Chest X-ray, PA view. Patient: 69 years old, sex F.
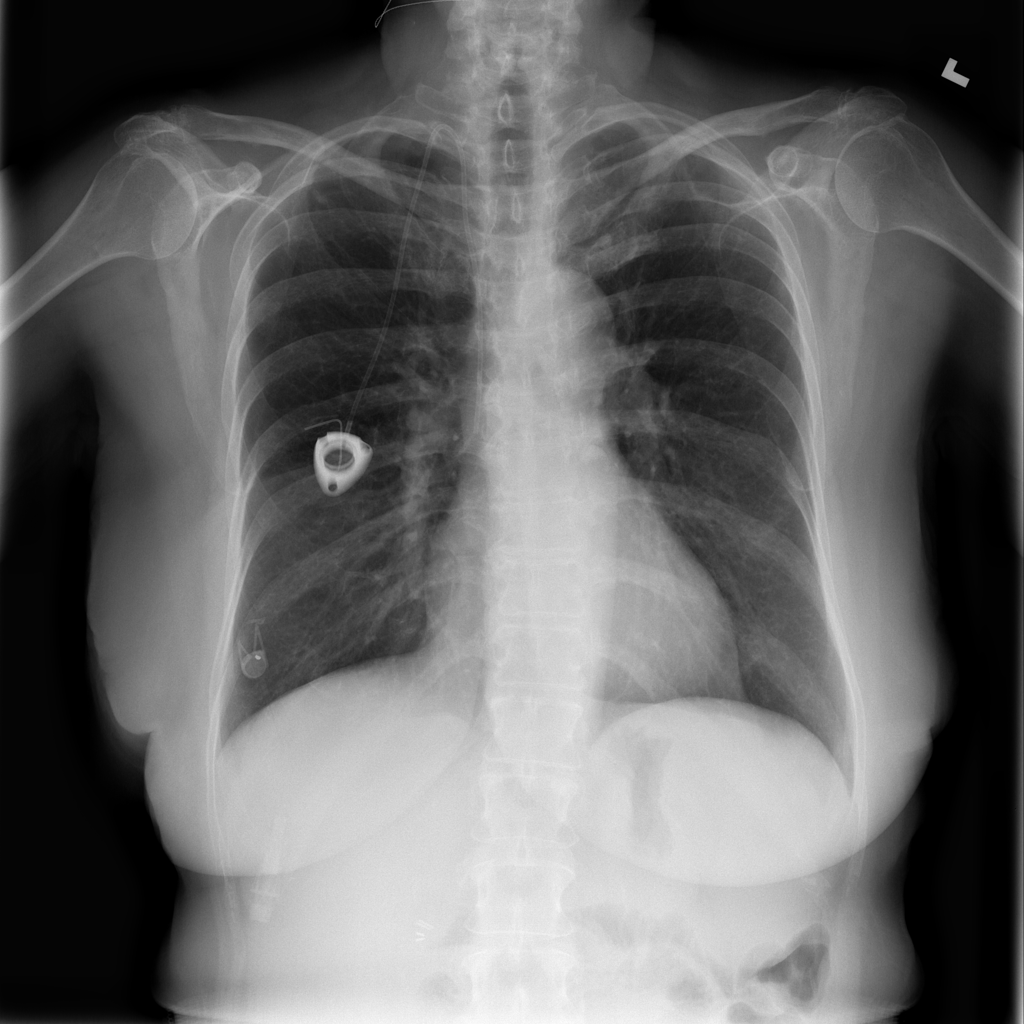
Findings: No Finding